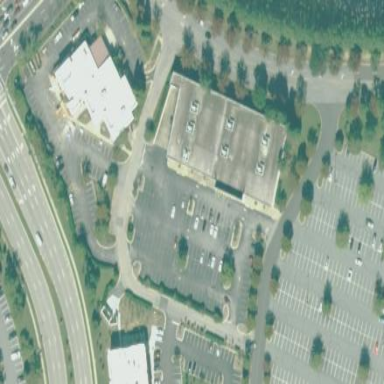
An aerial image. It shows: Building.